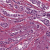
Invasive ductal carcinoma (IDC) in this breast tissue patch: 1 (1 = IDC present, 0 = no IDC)